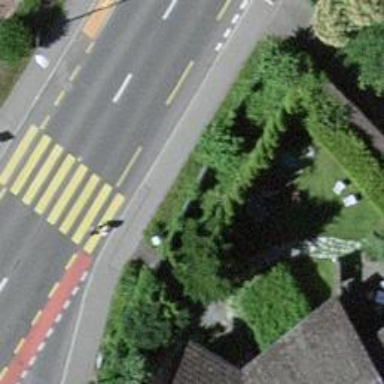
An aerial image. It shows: Kerb barrier.